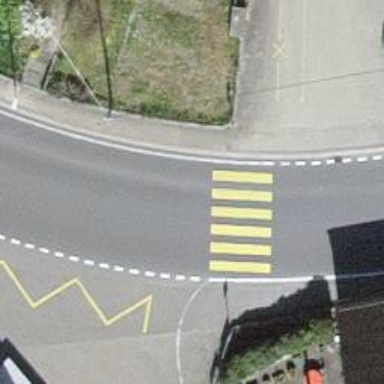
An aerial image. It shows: Zebra crossing on the road.